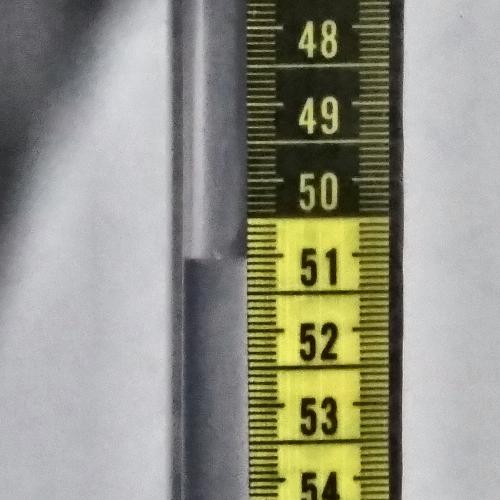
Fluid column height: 51.0 cm